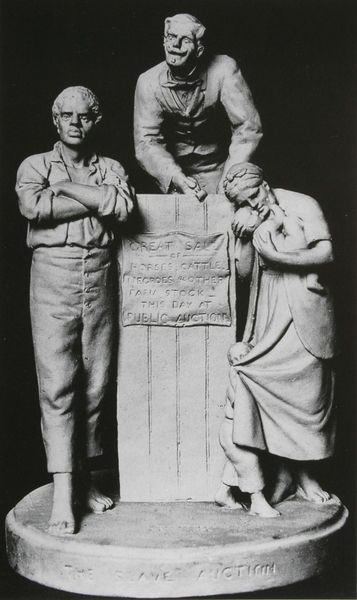
Titel: Slave Auction
Künstler: John Rogers
Standort: New York (New York)
Institution: The New York Historical Society
Schlagwörter: fuß, gruppe, kopf, mann, weiß, frauen, menschen, frau, grau, kleid, männer, schwarz, säule, rock, schleife, anzug, bart, hemd, hose, jacke, schnurrbart, arme, gesicht, knoten, sockel, stehen, stein, vieh, boden, figur, gewand, haare, mantel, drei, familie, frau kind, kind, mutter, vater, england, kinder, keramik, skulptur, statue, füße, schrift, modern, baby, amerika, markt, ausdruck, arbeiter, figuren, tafel, einfach, ernst, inschrift, plastik, podest, fliege, weste, bauer, foto, spiel, barfuss, neger, maske, porzellan, denkmal, clown, weinen, schlicht, schwarzweiß, plakat, kleinkind, trost, verschränkt, handwerker, schwarzer, sklave, hammer, auktion, versteigerung, usa, gruppr, sklaven, englisch, säugling, guppe, grabmahl, schirft, podium, einfachheit, rindvieh, aufruf, farm, hans sachs, innschrift, manner, grieschich, logo, rednerpult, stella, arme verschränkte, auktionator, farmer, public auction, sale, verschreckt, monoment, verschränlt, anzhug, losung, alltäglich